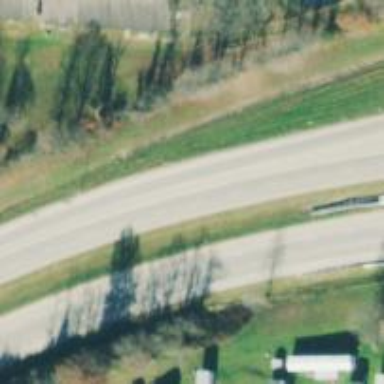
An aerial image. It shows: Trunk link highway.